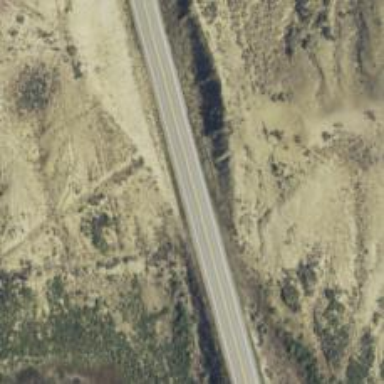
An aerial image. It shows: Asphalt trunk highway with embankment.